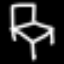
Label: chair